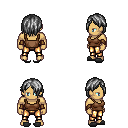
a pixel art fantasy rpg character, male body template, human, tanned skin, brown pirate shirt, gold greaves, gray bangs hairstyle, cloth bracers, gray slippers, four views (front, back, left, right), 2x2 character sprite sheet, small pixel art, hard edges, no anti-aliasing